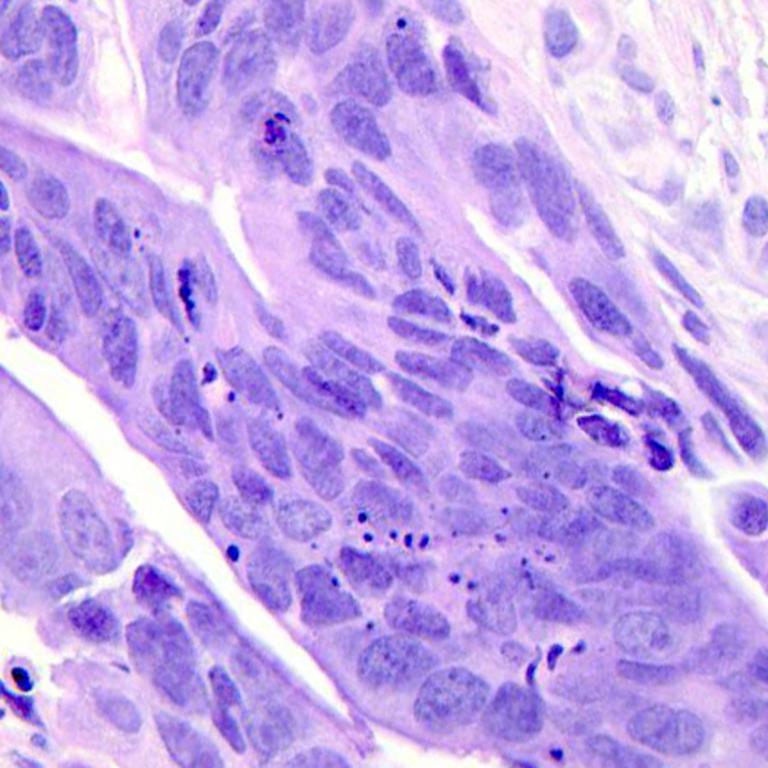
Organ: colon
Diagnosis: adenocarcinomas